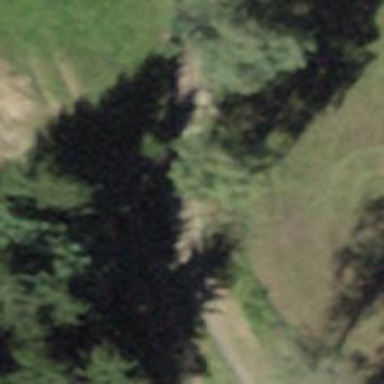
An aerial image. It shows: Bench.